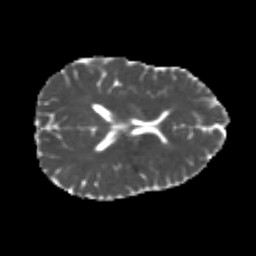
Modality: MD
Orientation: axial
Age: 22
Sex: female
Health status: healthy
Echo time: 0.074 s